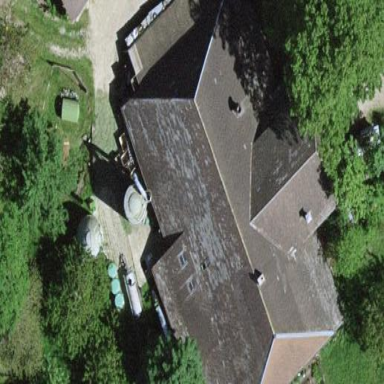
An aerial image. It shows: Farm building.